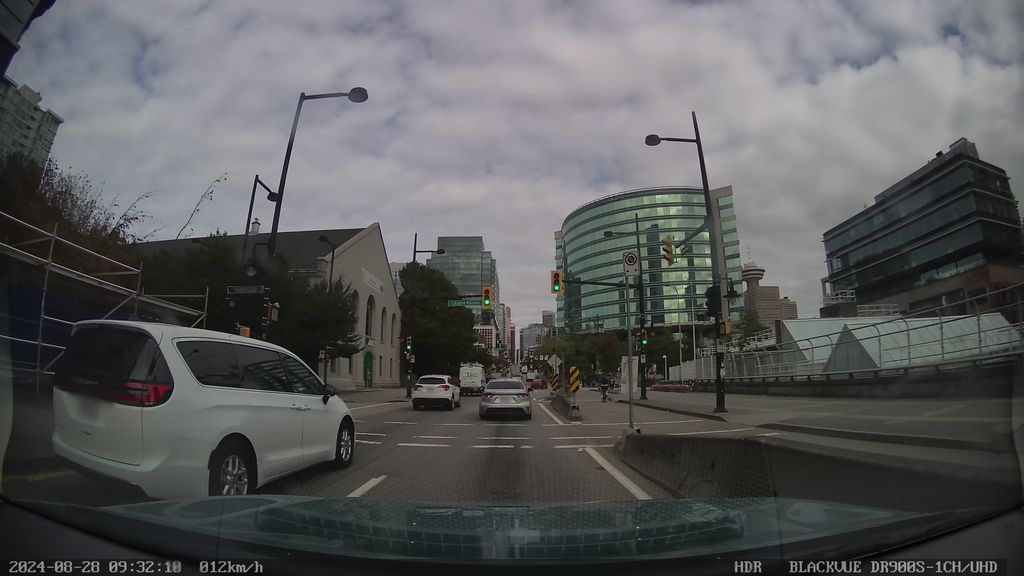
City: vancouver